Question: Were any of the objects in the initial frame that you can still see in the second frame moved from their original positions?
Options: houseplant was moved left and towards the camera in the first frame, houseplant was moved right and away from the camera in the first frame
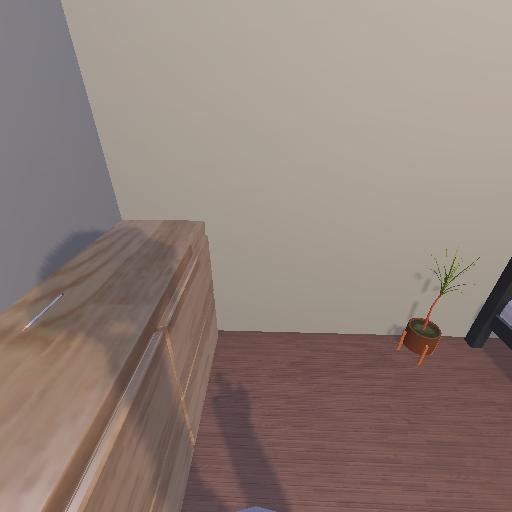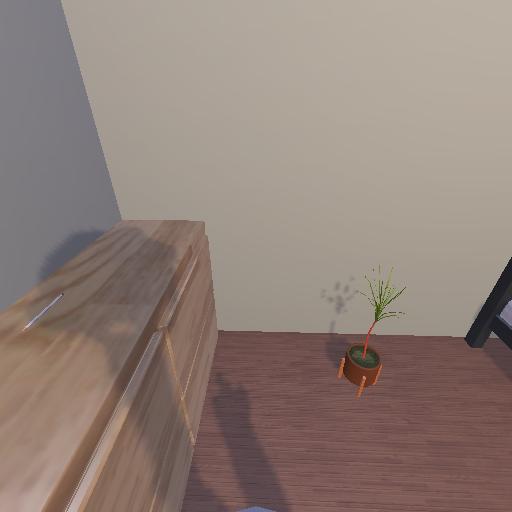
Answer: houseplant was moved left and towards the camera in the first frame